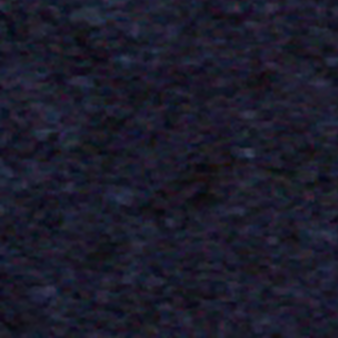
Label: other